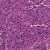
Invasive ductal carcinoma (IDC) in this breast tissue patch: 0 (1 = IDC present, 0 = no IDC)